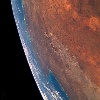
Label: land